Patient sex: M
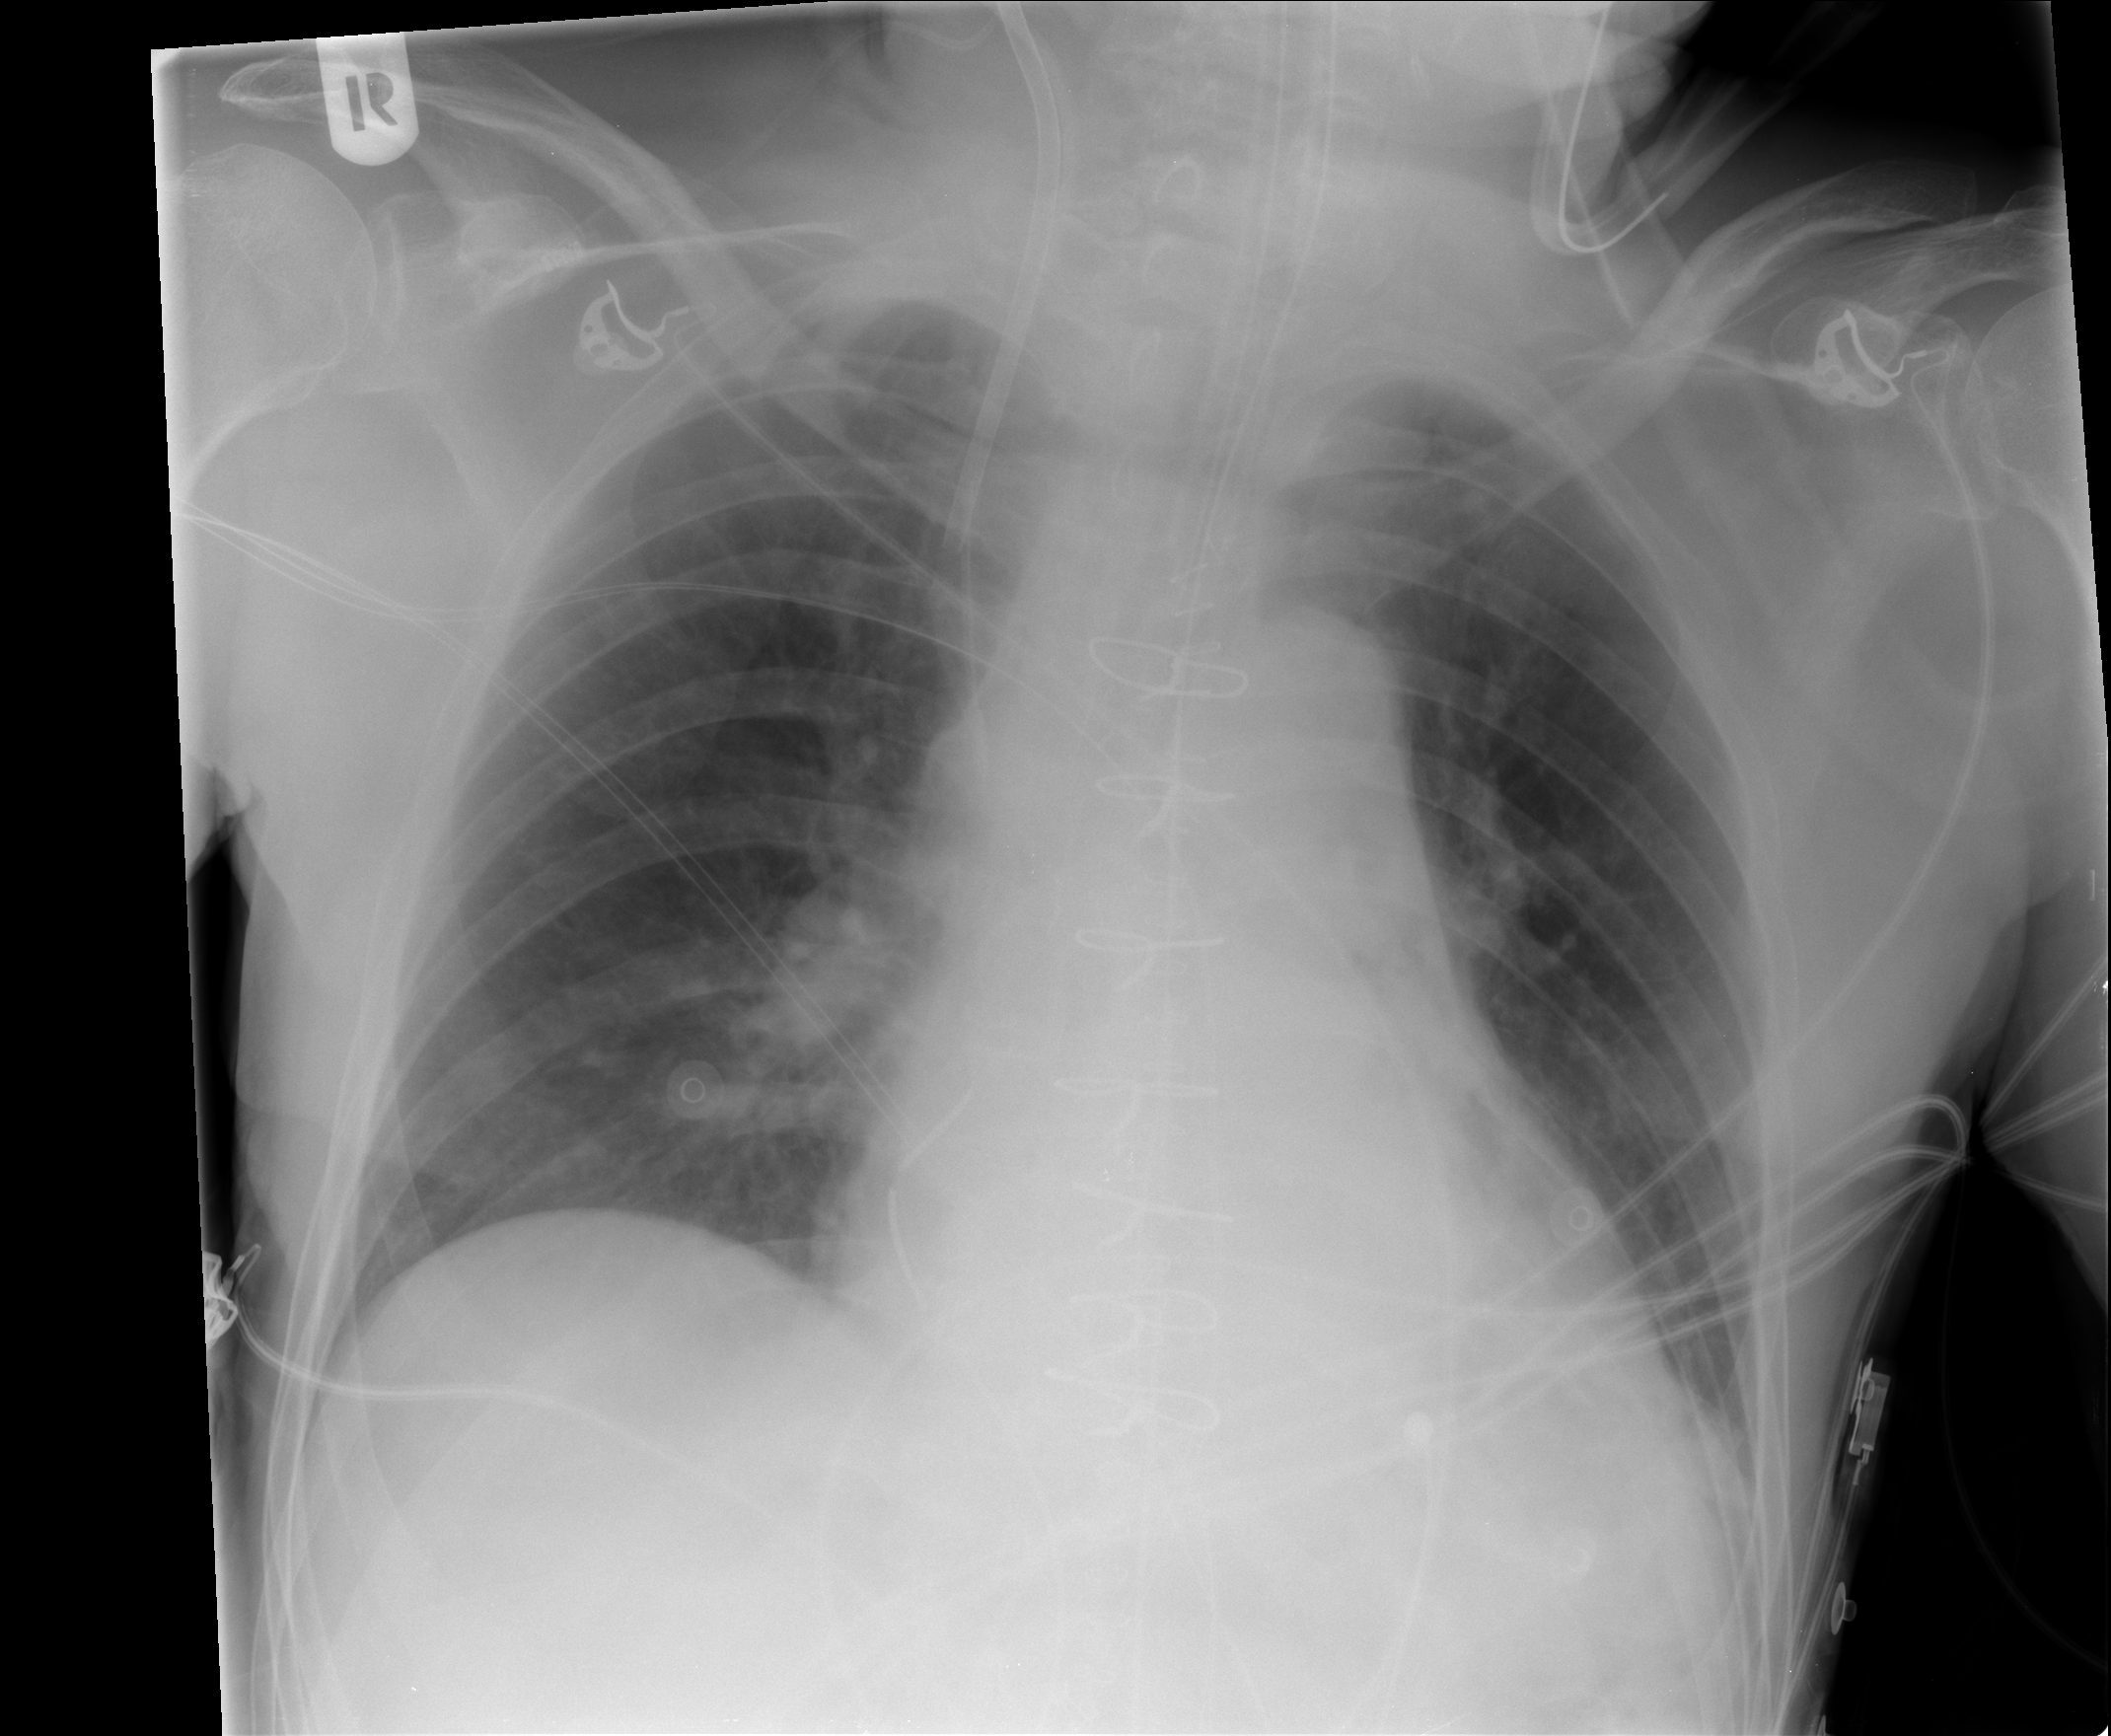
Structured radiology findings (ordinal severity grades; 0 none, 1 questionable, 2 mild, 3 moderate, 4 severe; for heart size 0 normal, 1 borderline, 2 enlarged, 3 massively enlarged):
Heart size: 2
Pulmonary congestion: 2
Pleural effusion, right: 0
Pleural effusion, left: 0
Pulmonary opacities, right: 0
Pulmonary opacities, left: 0
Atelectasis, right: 0
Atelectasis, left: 0